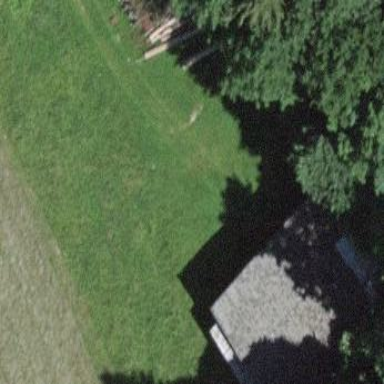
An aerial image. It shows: Shed building.